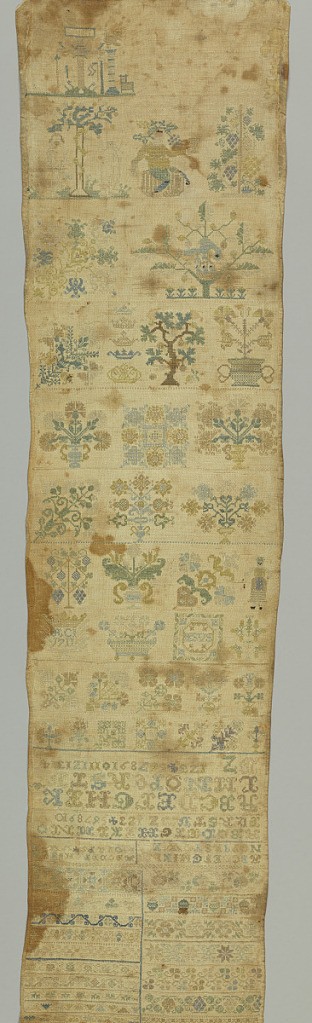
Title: Sampler
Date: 1711
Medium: silk embroidery on linen foundation Technique: embroidered in cross and back stitches on plain weave foundation
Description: Alphabets and isolated motifs including Bacchus on a barrel.